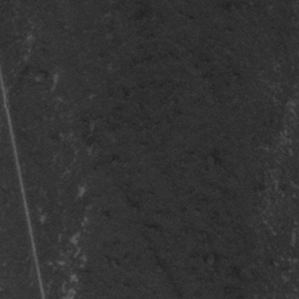
Label: frost